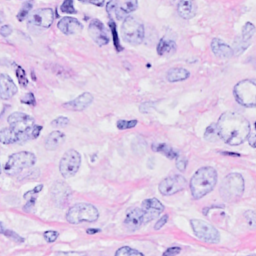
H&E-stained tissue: Breast